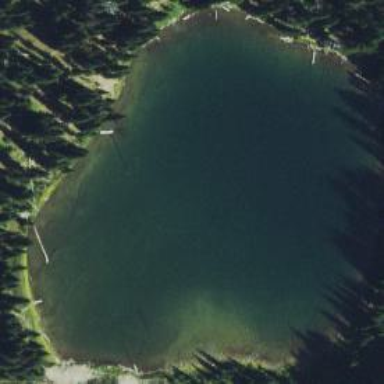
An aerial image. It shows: Serene lake.